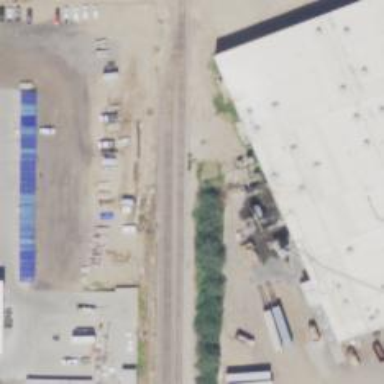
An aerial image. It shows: Railway siding with rails.